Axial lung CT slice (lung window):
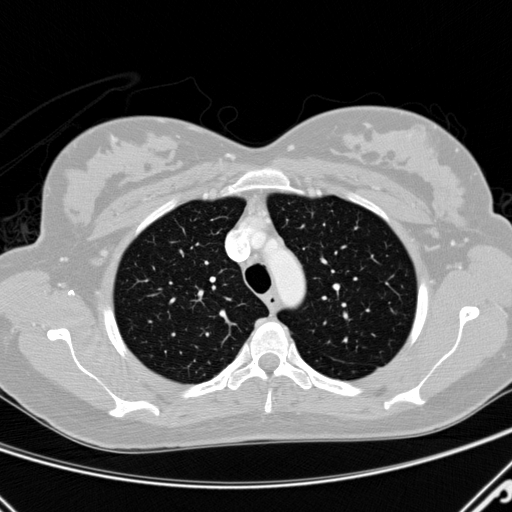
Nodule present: no